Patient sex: M
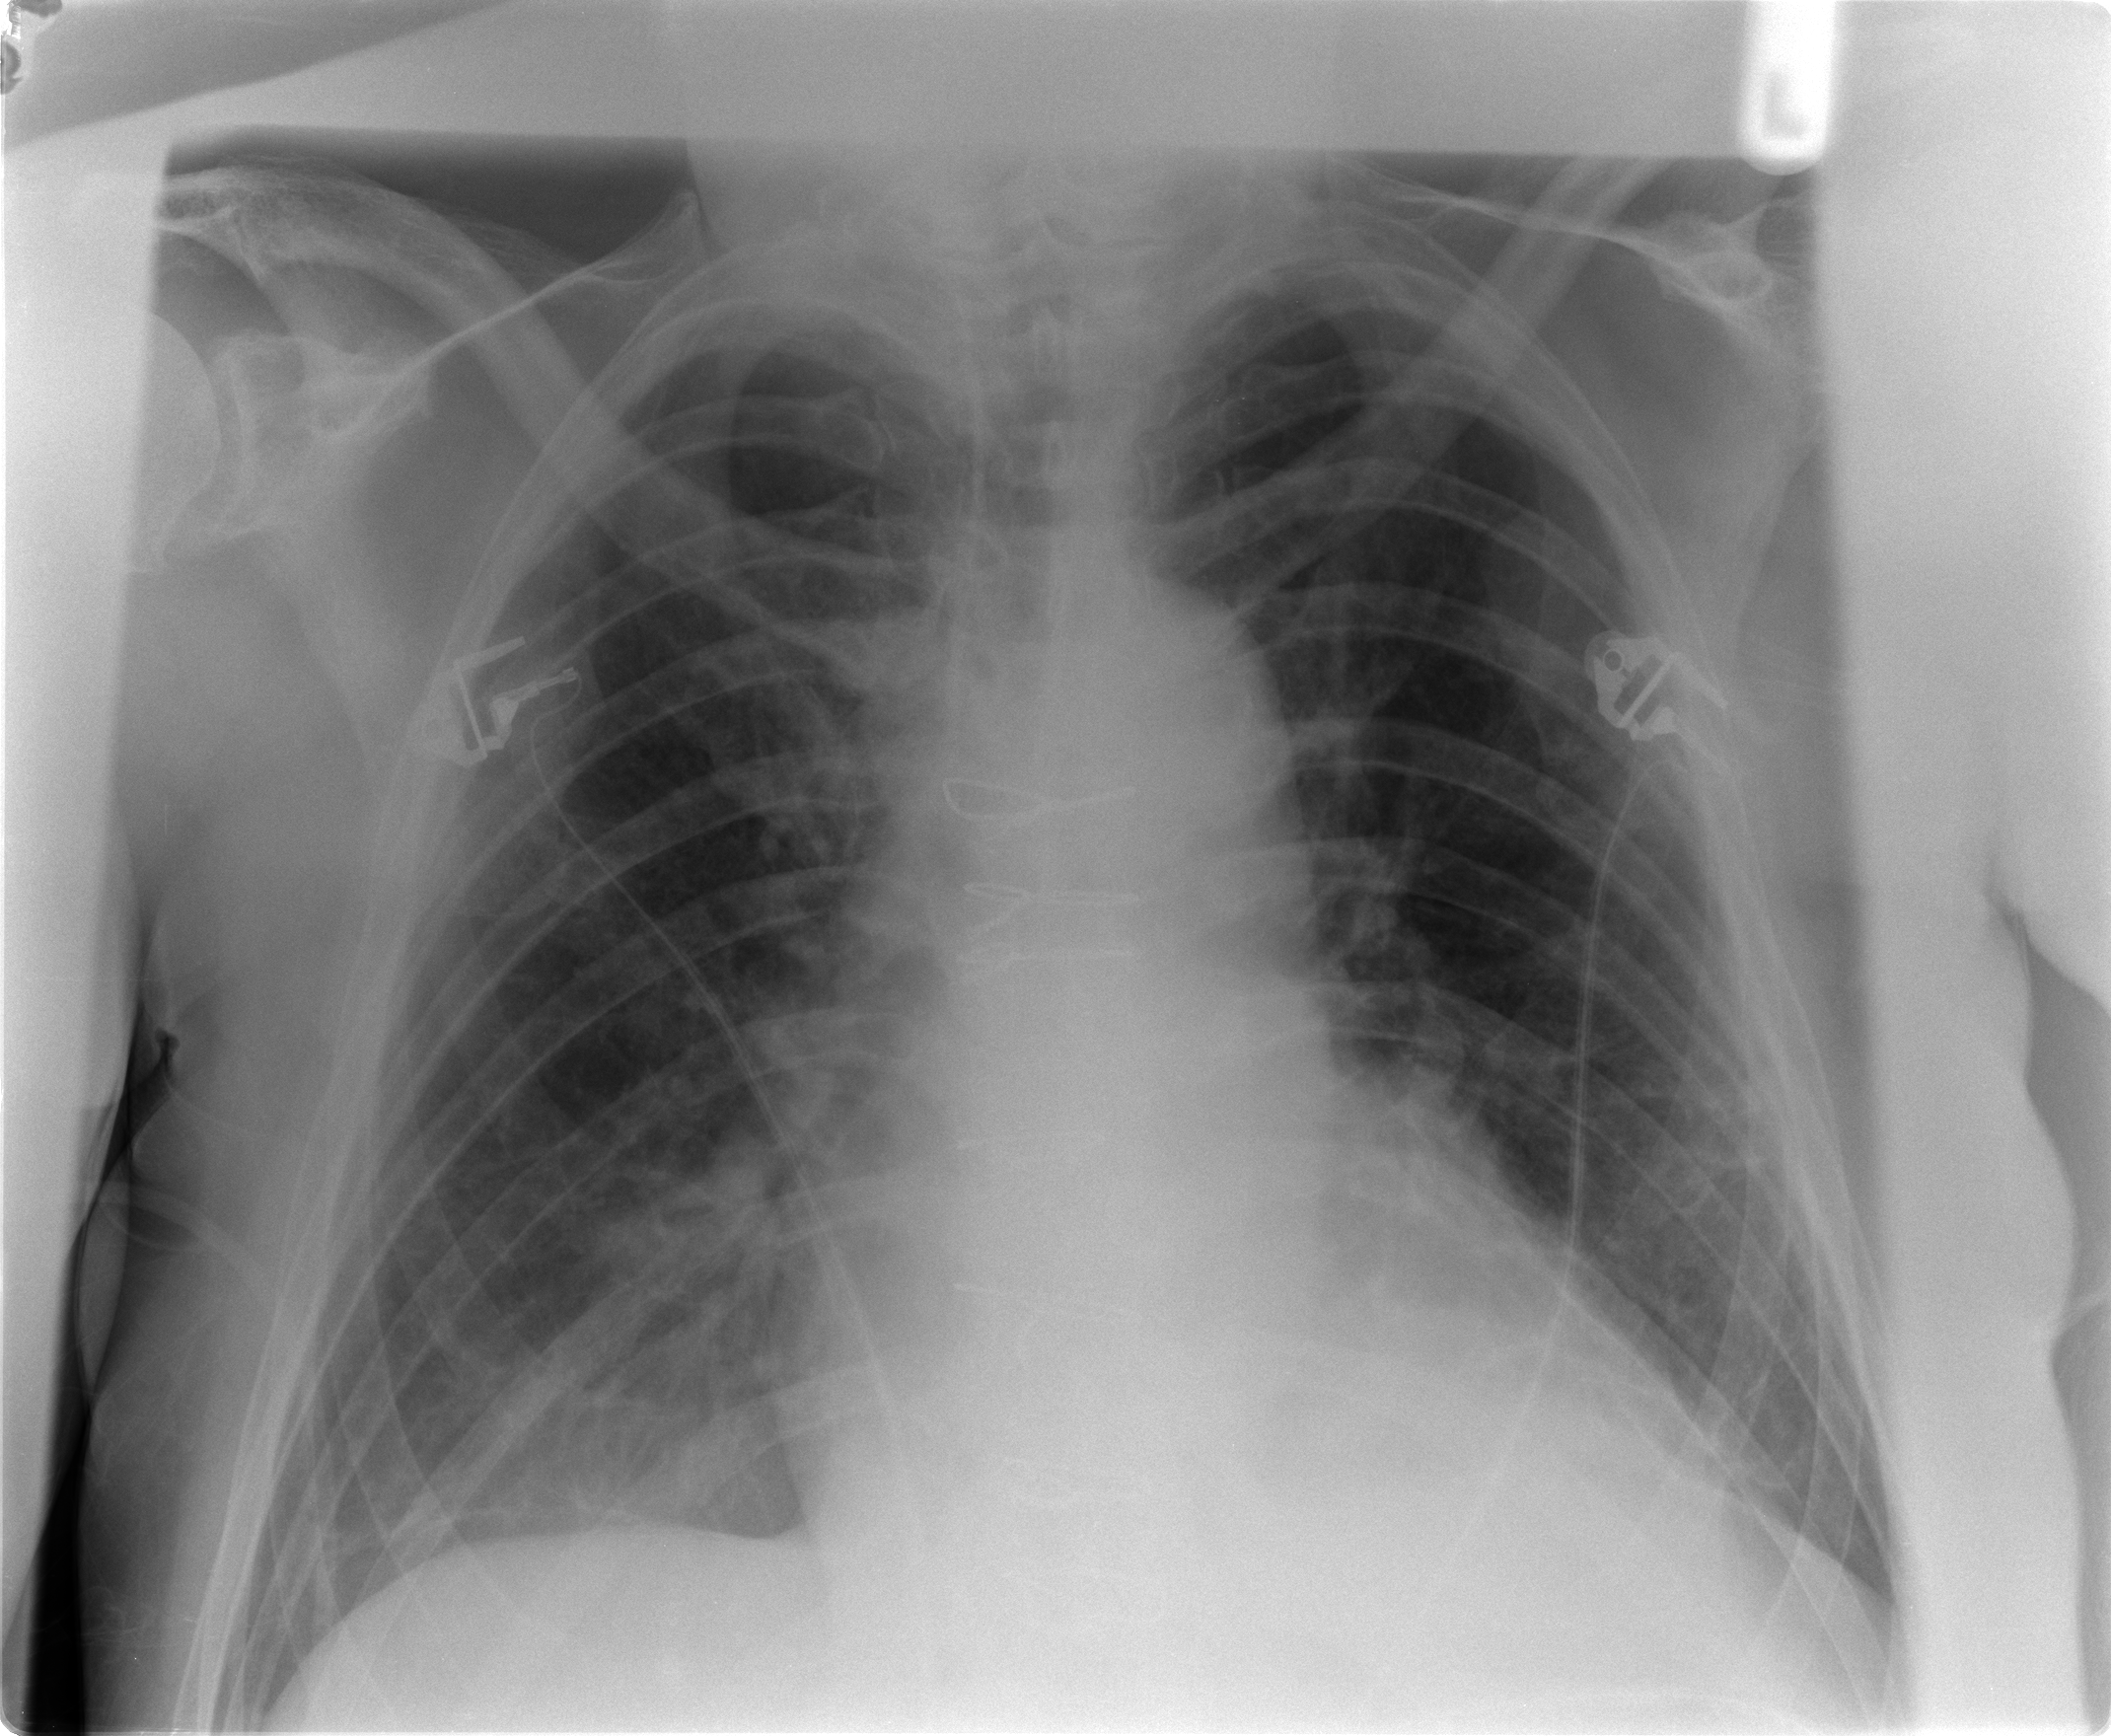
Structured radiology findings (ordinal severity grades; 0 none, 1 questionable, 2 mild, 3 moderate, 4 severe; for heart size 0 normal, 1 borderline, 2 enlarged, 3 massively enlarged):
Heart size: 2
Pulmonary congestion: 0
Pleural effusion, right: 2
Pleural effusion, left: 0
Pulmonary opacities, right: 1
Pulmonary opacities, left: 0
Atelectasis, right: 2
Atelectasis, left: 2